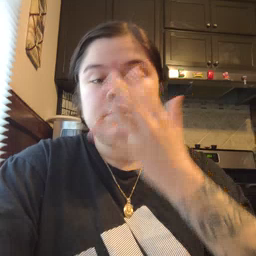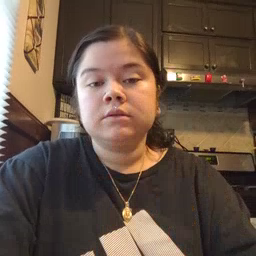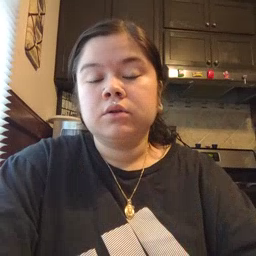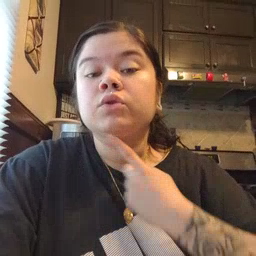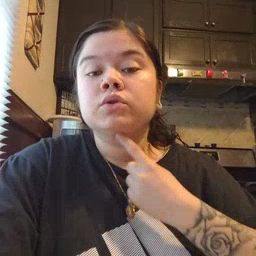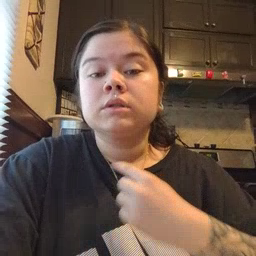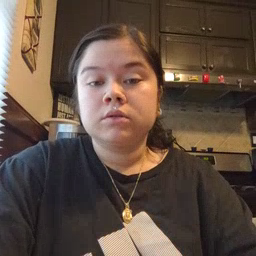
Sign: thirsty